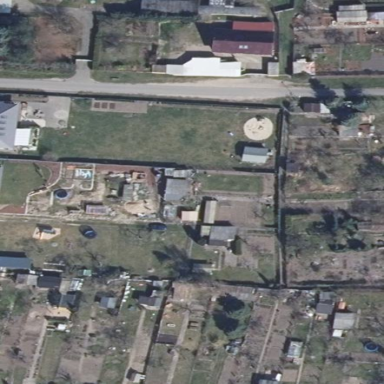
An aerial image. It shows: Allotments area.